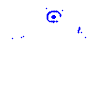
Particle: kaon